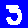
Digit: 3